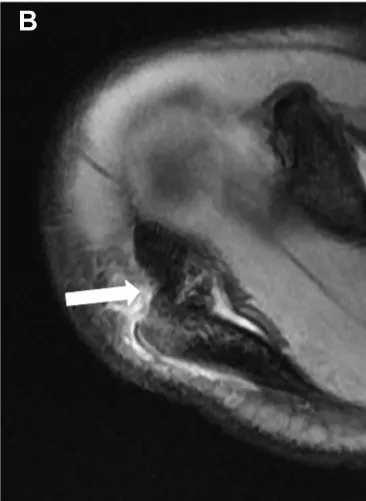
(B) Preoperative axial plane MRI showing anterior displacement of the acromial fragment (arrow). MRI, magnetic resonance imaging.
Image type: radiology (mri)